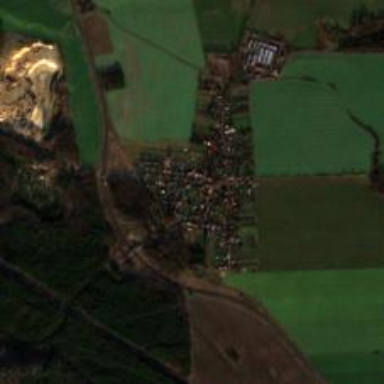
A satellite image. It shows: Village.